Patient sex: F
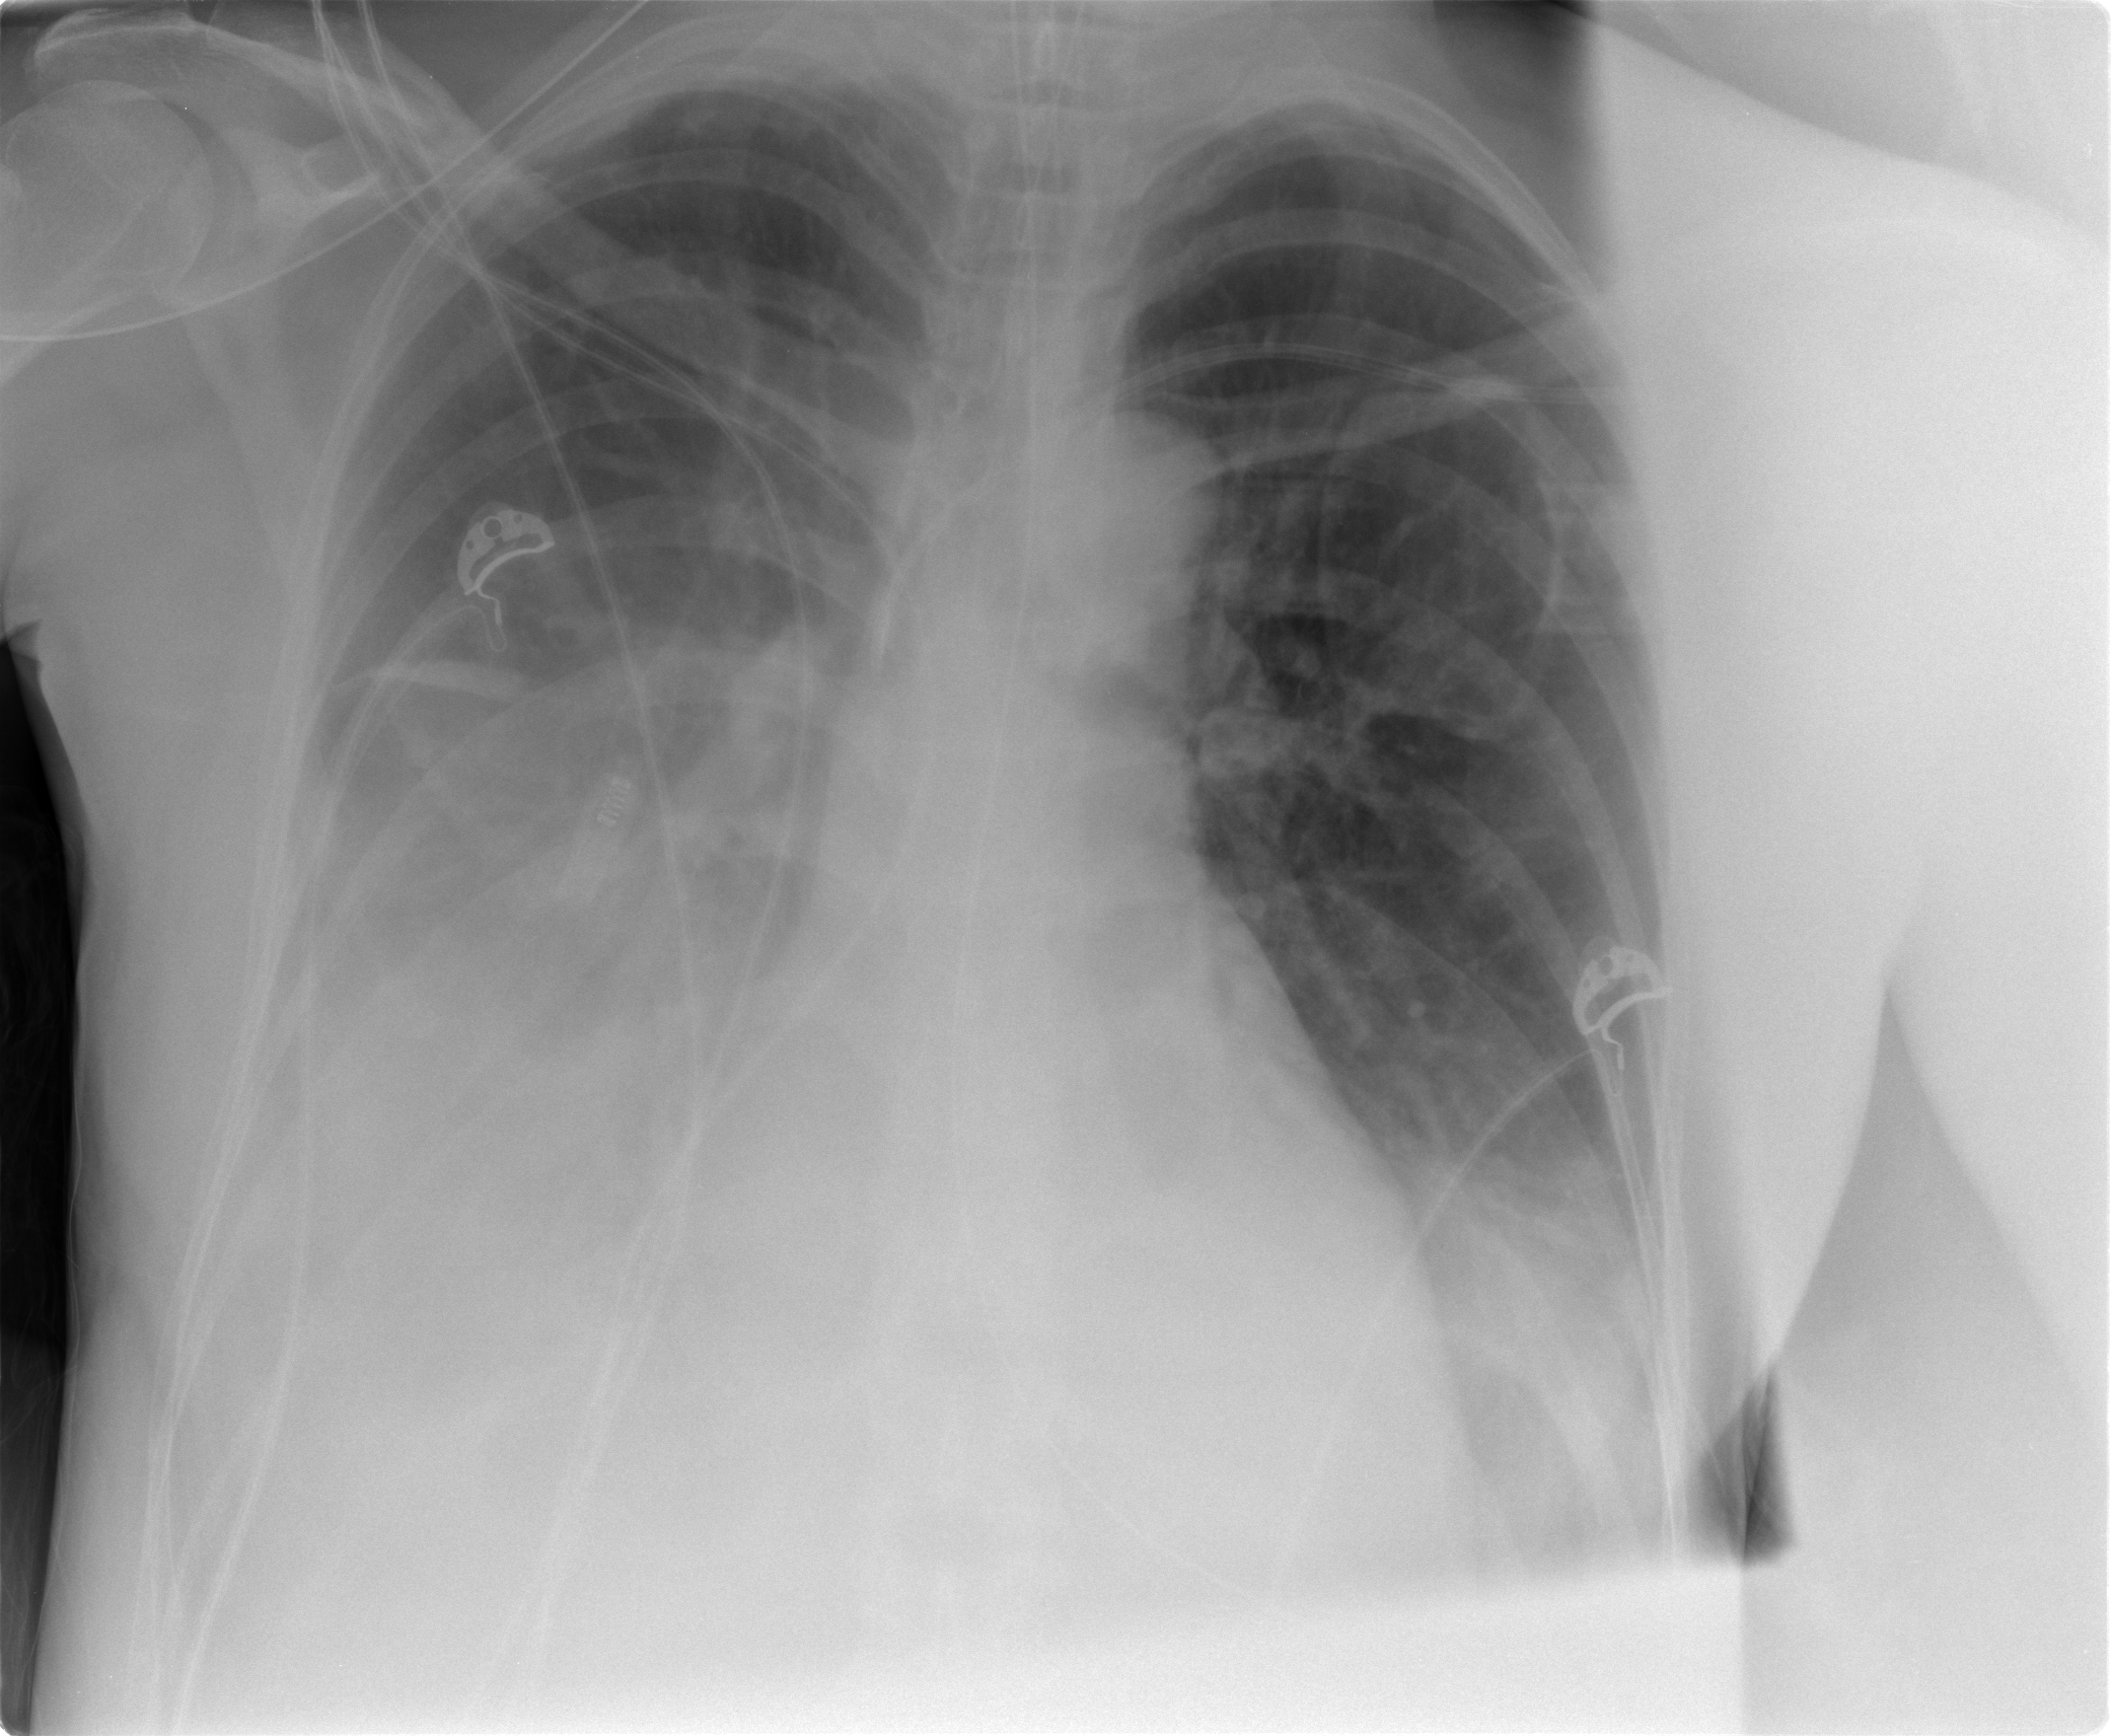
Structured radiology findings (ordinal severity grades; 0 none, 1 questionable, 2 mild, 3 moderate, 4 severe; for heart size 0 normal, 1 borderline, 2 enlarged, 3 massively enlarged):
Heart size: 0
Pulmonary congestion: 0
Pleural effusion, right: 3
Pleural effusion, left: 0
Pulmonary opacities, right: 0
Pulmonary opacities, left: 0
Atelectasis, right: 3
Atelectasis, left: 2